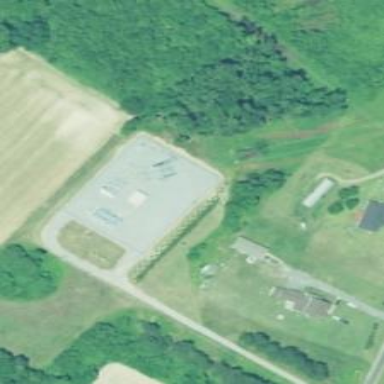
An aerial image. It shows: Distribution substation surrounded by fence.